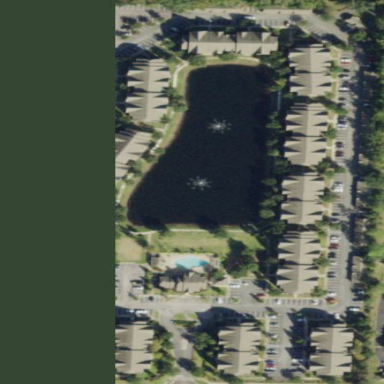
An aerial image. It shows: Apartment complex within residential area.